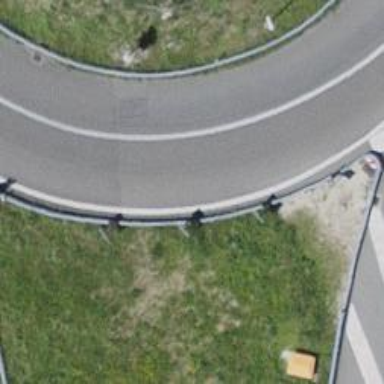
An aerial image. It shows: Guard rail as barrier.